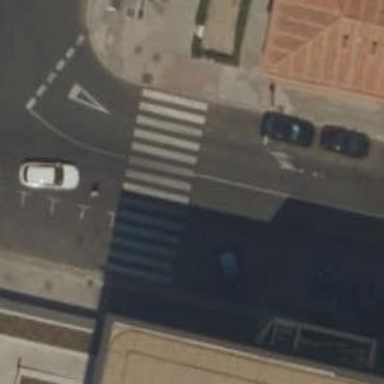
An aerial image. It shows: Uncontrolled road crossing.